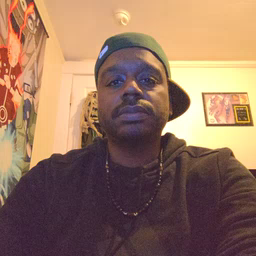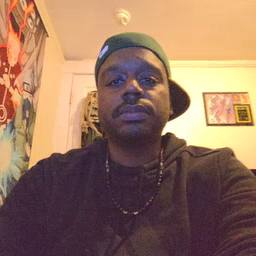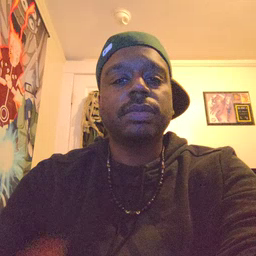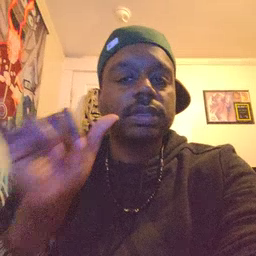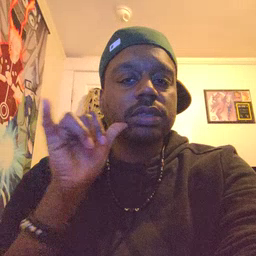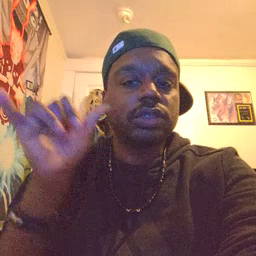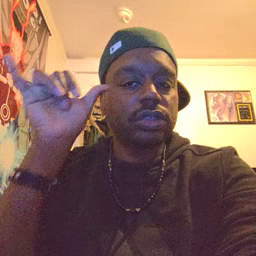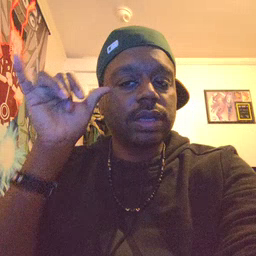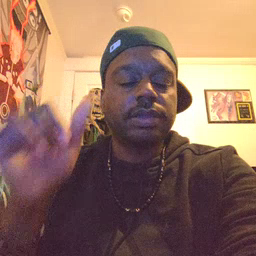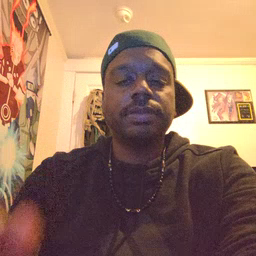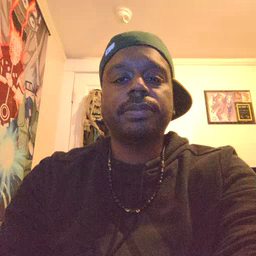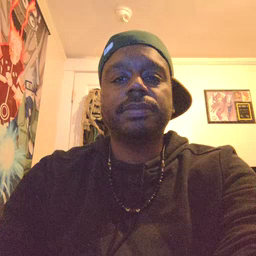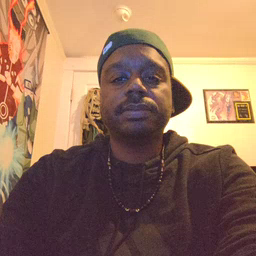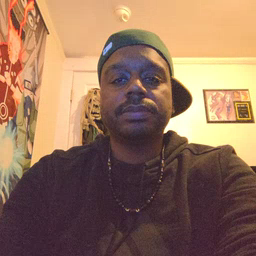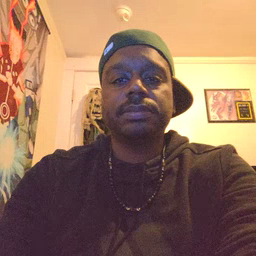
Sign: yesterday